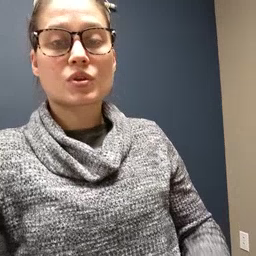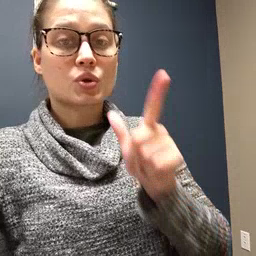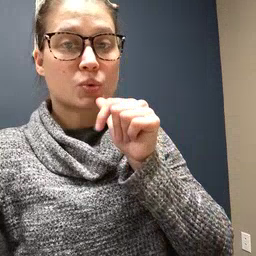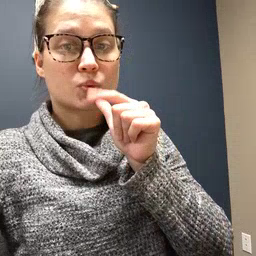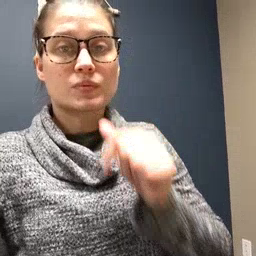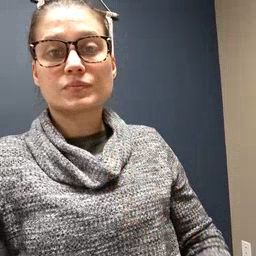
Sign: who